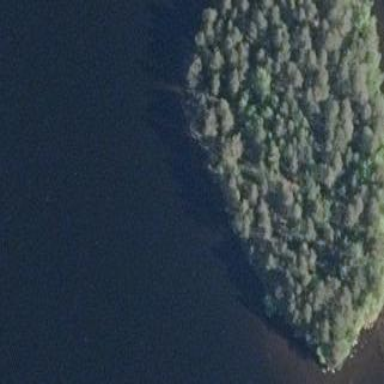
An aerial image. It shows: Beautiful lake surrounded by nature.